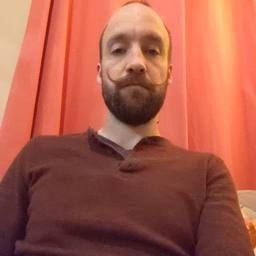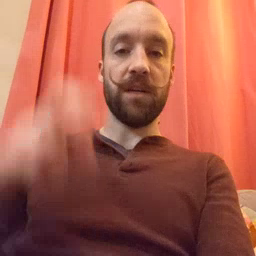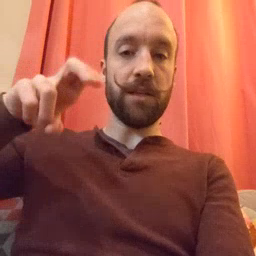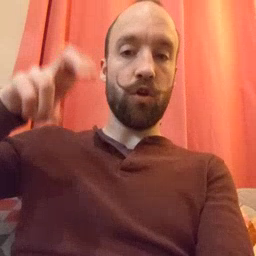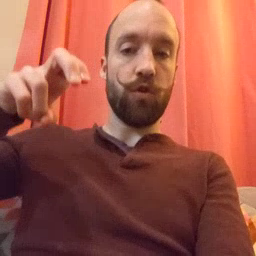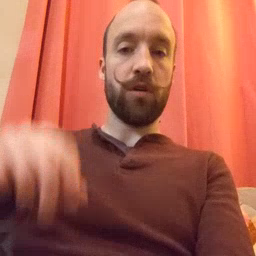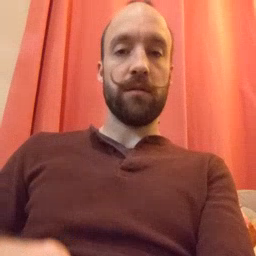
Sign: chair